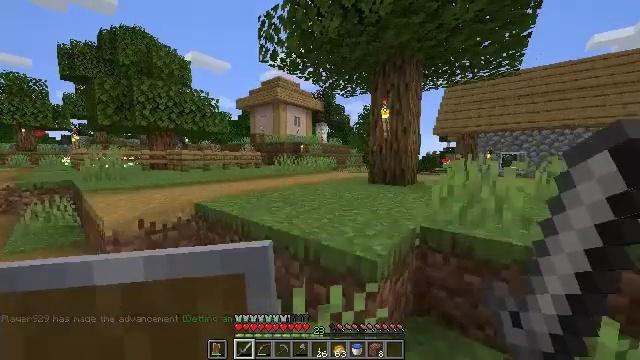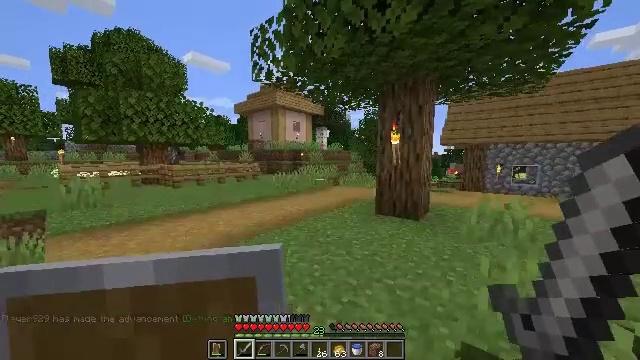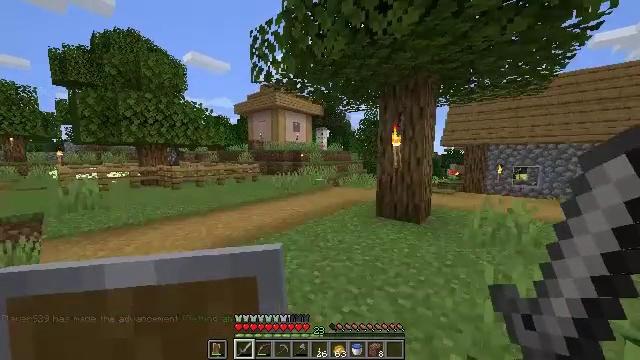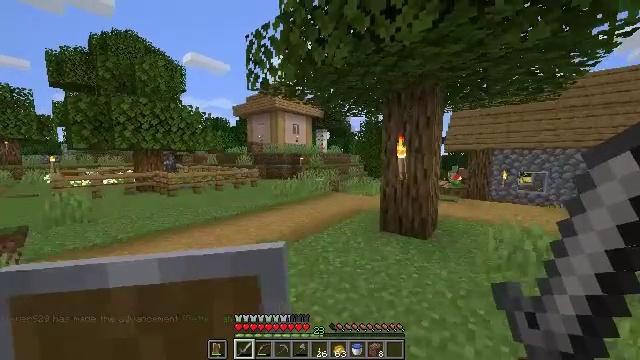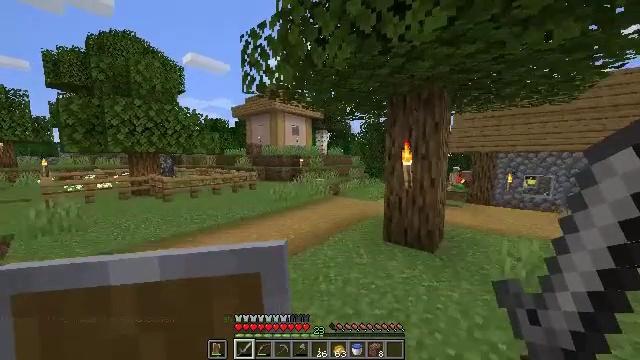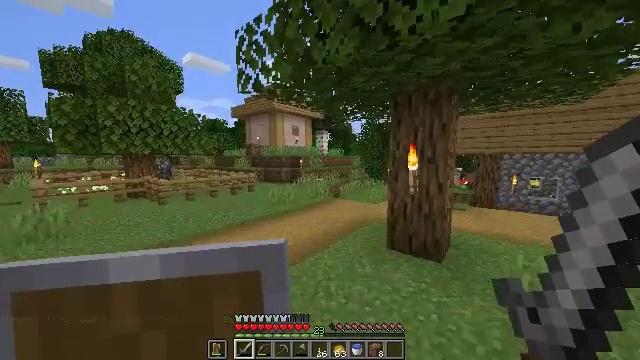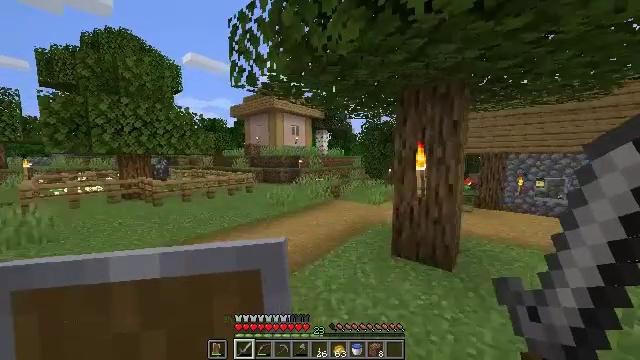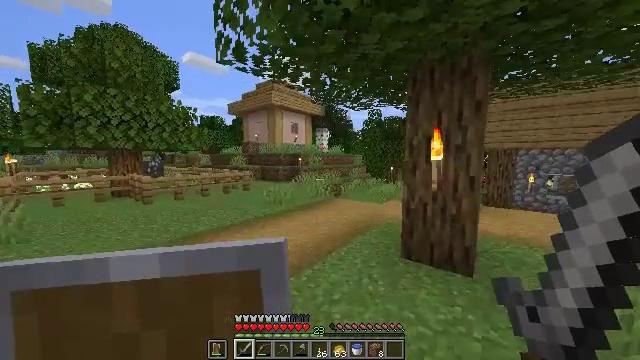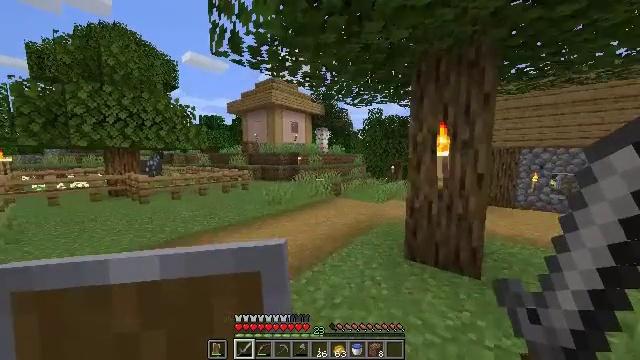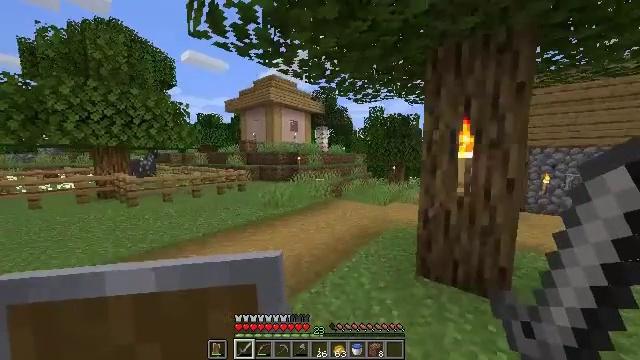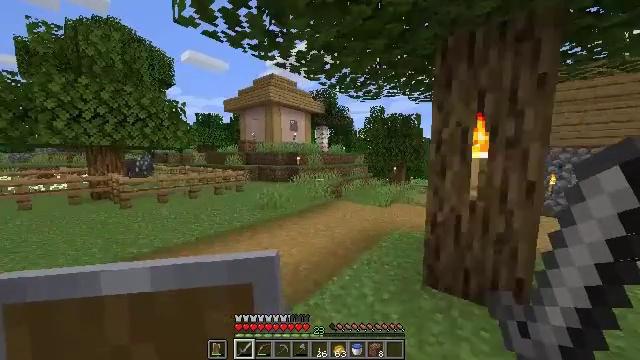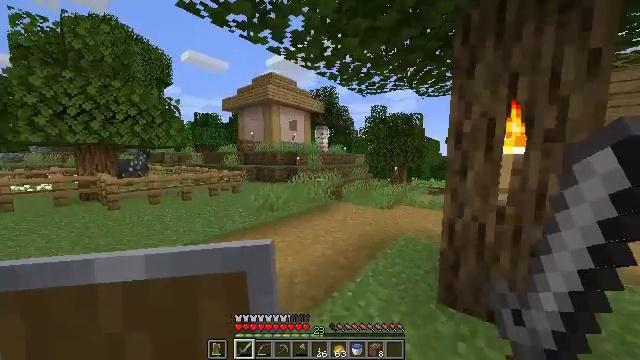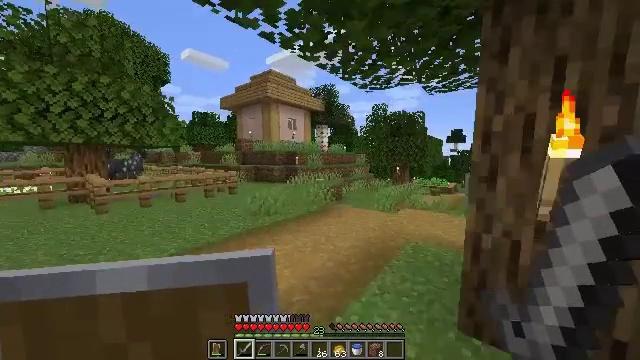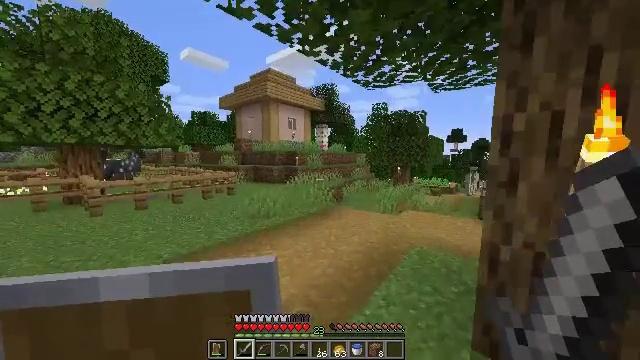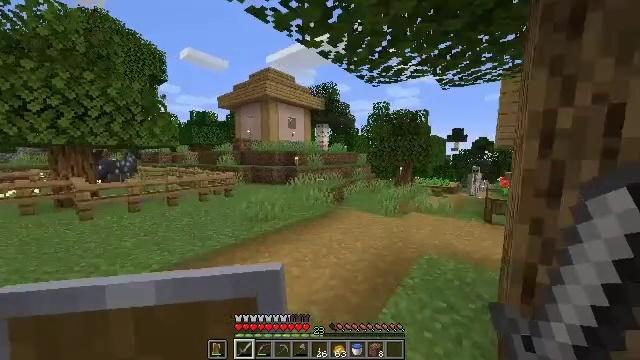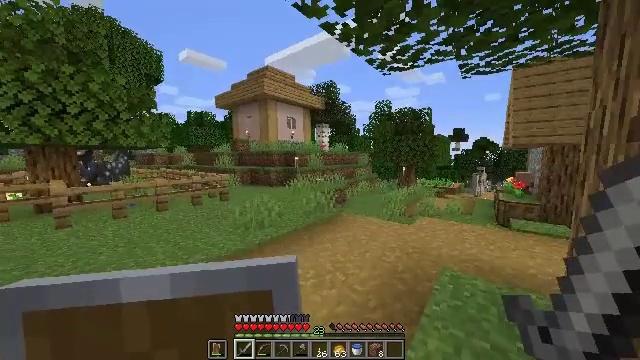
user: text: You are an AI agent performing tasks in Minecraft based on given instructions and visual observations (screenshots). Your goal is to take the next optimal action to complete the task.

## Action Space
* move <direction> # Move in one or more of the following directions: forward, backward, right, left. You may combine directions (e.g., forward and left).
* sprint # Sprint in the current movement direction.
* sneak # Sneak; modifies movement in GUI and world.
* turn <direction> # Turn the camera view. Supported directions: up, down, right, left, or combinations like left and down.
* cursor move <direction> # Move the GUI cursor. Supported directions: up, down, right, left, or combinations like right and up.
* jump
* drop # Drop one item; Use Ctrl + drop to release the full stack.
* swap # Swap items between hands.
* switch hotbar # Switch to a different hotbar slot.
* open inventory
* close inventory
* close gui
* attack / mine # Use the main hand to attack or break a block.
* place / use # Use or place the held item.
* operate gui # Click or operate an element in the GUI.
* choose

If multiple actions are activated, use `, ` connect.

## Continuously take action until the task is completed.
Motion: motion action
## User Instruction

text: Put blue wool and wooden planks in a crafting table to get a blue bed.
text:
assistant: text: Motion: move forward, jump
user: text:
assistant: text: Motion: move forward
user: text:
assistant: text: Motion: move forward
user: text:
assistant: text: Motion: move forward
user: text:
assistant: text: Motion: move forward
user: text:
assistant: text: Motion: move forward
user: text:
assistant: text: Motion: move forward
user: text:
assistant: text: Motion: move forward
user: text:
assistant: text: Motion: move forward
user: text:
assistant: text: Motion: move forward
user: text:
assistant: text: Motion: move forward
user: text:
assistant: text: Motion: move forward
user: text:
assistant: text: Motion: move forward
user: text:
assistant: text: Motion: move forward
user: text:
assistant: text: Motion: move forward
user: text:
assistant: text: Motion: move forward
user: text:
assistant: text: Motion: move forward, turn right and down
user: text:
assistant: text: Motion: move forward, turn right and down
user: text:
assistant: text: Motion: move forward, turn right
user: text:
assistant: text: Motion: move forward, turn right
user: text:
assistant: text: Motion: move forward, turn right
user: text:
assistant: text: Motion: move forward, turn right
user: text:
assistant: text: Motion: move forward
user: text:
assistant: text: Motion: move forward
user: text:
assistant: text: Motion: move forward
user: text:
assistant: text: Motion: move forward, turn right
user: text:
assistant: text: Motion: move forward
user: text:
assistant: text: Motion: move forward, turn right
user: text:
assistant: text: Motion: move forward, turn right
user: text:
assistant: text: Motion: move forward